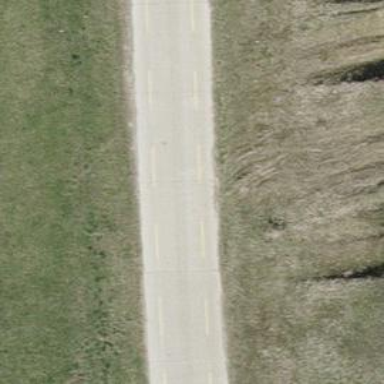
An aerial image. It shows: Unclassified road with concrete surface and designated cycle lane.